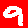
Digit: 9